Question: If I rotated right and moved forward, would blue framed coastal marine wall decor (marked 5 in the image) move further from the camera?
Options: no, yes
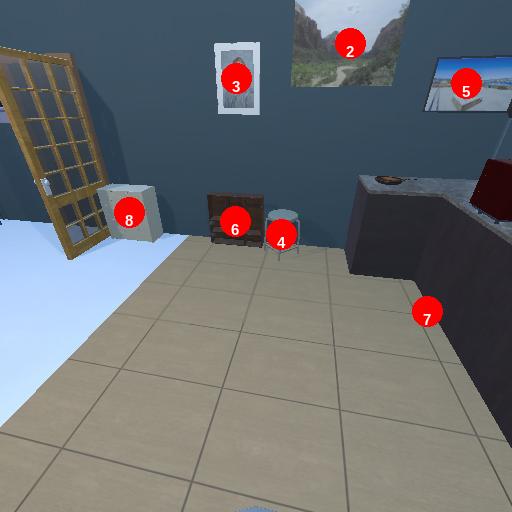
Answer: no